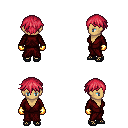
a pixel art fantasy rpg character, female body template, human, tanned skin, red robe, red pants, ruby red short bangs hairstyle, gold gloves, ghillies, four views (front, back, left, right), 2x2 character sprite sheet, small pixel art, hard edges, no anti-aliasing